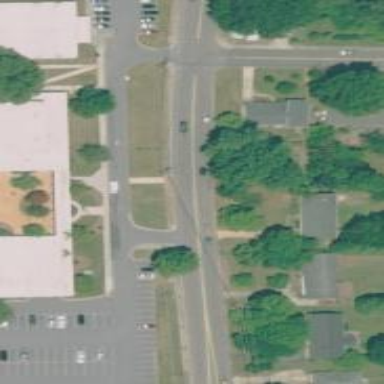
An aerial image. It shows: Left sidewalk along asphalt tertiary road.